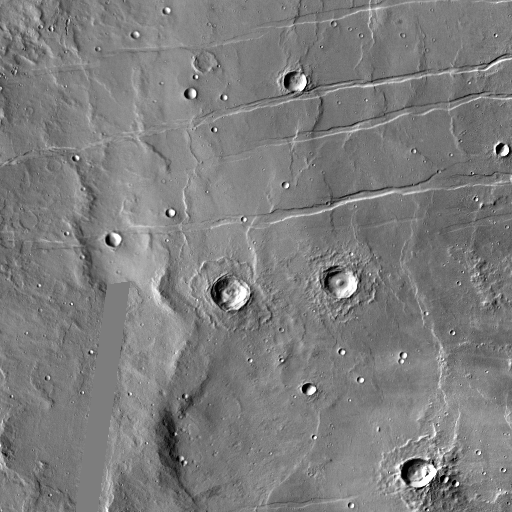
Crater classes present: Background, Other, Layered, Buried, Secondary